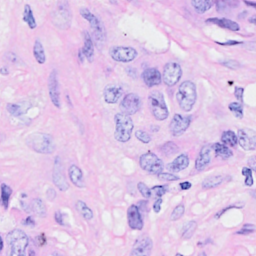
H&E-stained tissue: Breast